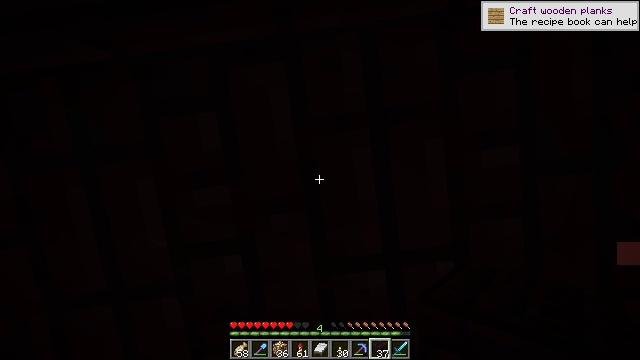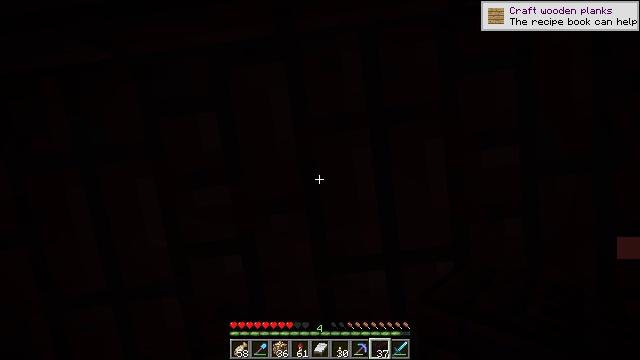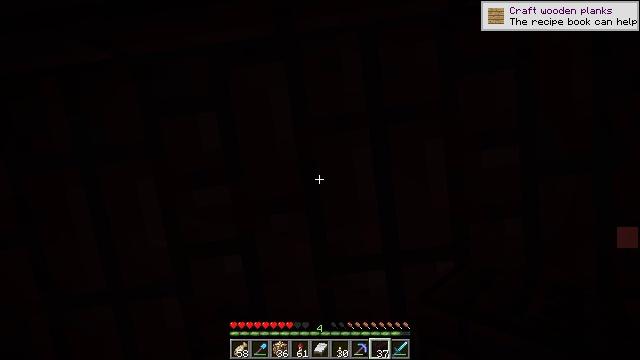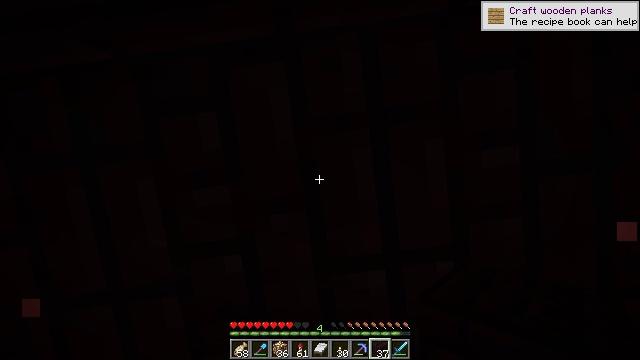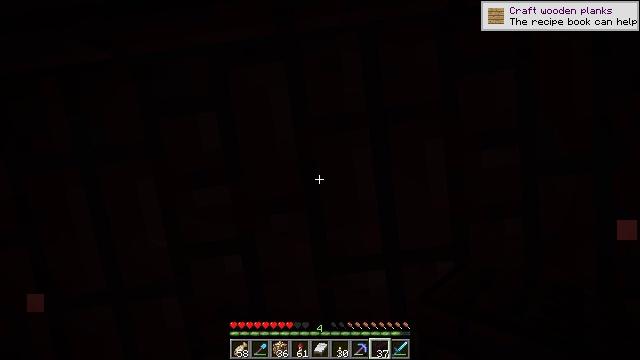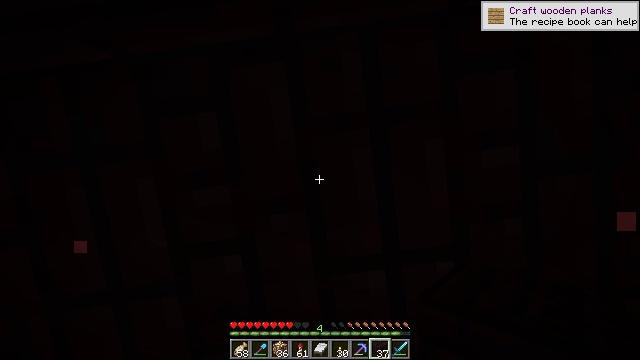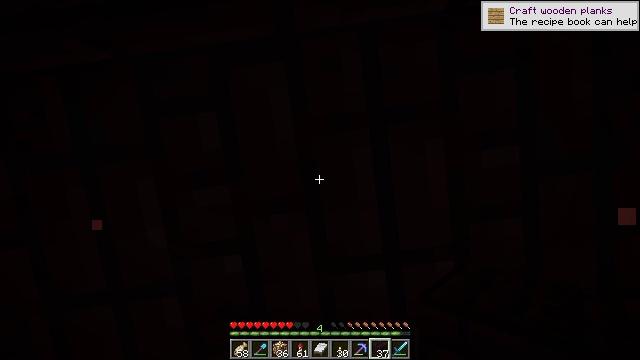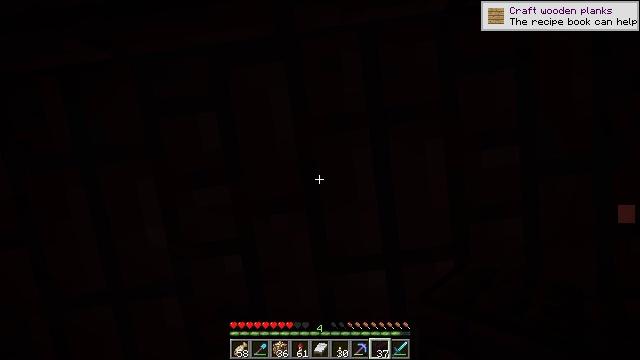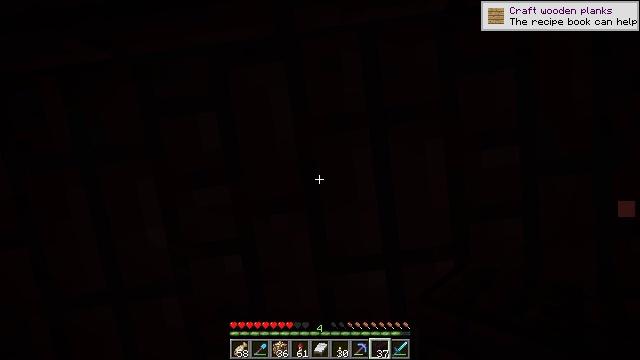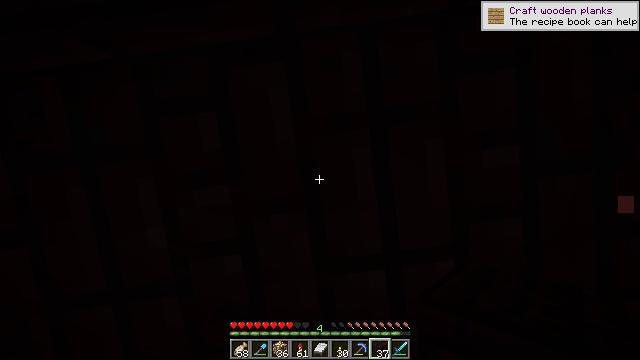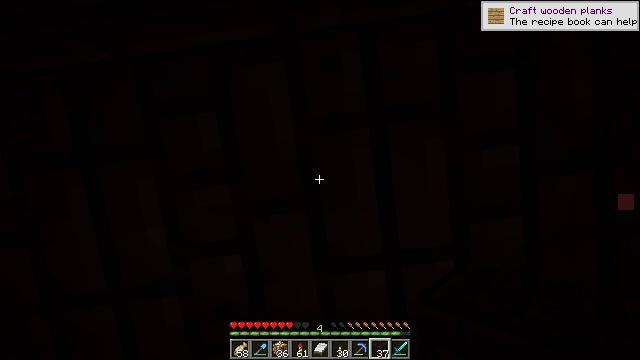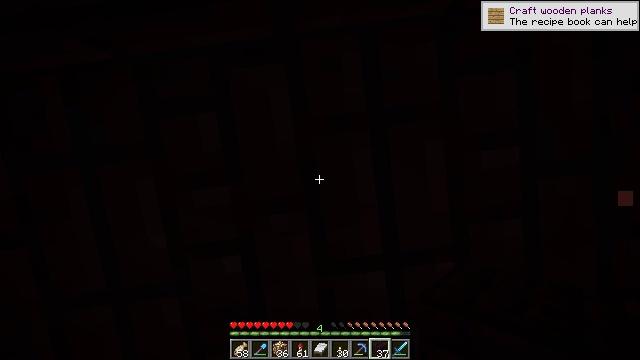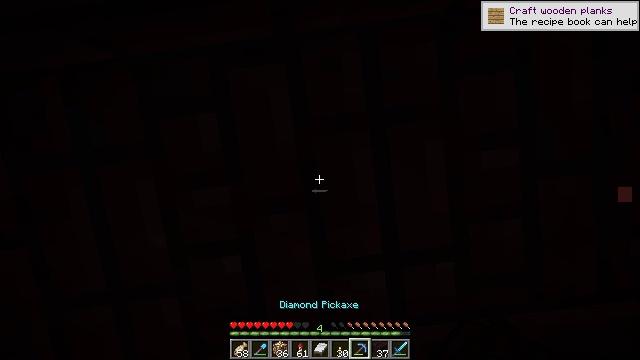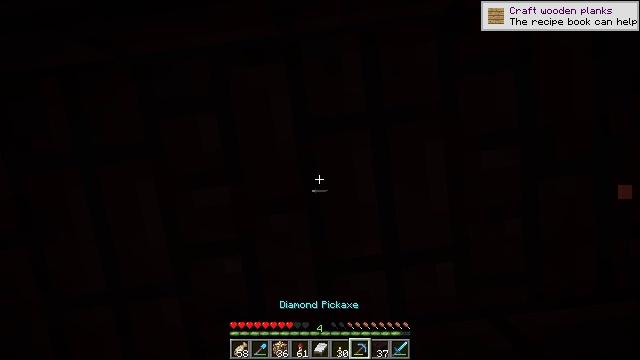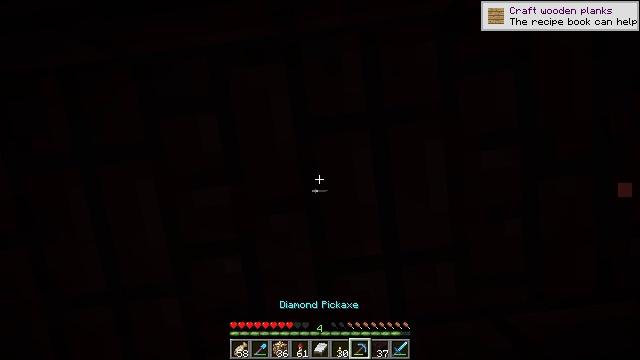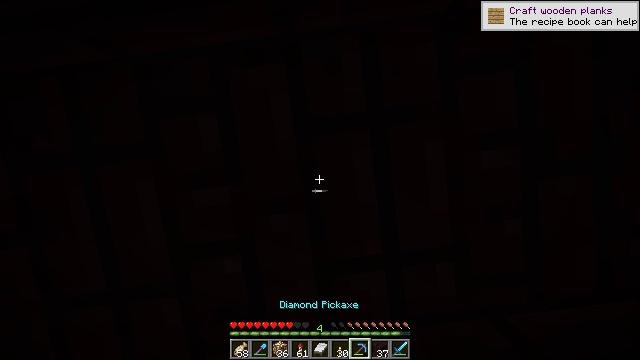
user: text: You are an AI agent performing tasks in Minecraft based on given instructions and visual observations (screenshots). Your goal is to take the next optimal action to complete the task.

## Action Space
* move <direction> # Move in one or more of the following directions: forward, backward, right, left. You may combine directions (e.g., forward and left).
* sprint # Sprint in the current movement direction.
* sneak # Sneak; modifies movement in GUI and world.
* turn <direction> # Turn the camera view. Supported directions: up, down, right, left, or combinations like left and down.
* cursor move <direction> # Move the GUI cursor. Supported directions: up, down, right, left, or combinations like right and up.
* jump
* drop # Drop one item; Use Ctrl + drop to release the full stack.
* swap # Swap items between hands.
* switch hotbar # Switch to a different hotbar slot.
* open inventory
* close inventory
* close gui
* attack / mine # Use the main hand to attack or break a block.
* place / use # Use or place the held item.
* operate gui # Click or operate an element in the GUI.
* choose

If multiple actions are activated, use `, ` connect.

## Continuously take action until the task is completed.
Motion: motion action
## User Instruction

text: Remove the nether brick slab from its place.
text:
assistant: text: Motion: no_op
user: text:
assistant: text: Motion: no_op
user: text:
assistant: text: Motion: no_op
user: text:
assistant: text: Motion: no_op
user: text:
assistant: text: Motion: no_op
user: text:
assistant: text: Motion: no_op
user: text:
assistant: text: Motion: no_op
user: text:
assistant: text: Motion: no_op
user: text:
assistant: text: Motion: no_op
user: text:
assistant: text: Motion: no_op
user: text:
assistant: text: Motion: no_op
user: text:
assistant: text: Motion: no_op
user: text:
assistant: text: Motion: no_op
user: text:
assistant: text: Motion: no_op
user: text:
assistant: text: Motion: no_op
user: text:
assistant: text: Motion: no_op
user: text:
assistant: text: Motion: no_op
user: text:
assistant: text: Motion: no_op
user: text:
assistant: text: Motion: no_op
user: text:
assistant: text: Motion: turn right and up
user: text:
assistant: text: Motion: turn right and up
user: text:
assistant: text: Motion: no_op
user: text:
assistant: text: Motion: no_op
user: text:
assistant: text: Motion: no_op
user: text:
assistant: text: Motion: no_op
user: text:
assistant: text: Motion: no_op
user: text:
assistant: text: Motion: no_op
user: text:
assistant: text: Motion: turn right
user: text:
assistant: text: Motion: turn right
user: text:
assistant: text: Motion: turn right